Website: lowes
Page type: newsletter-management
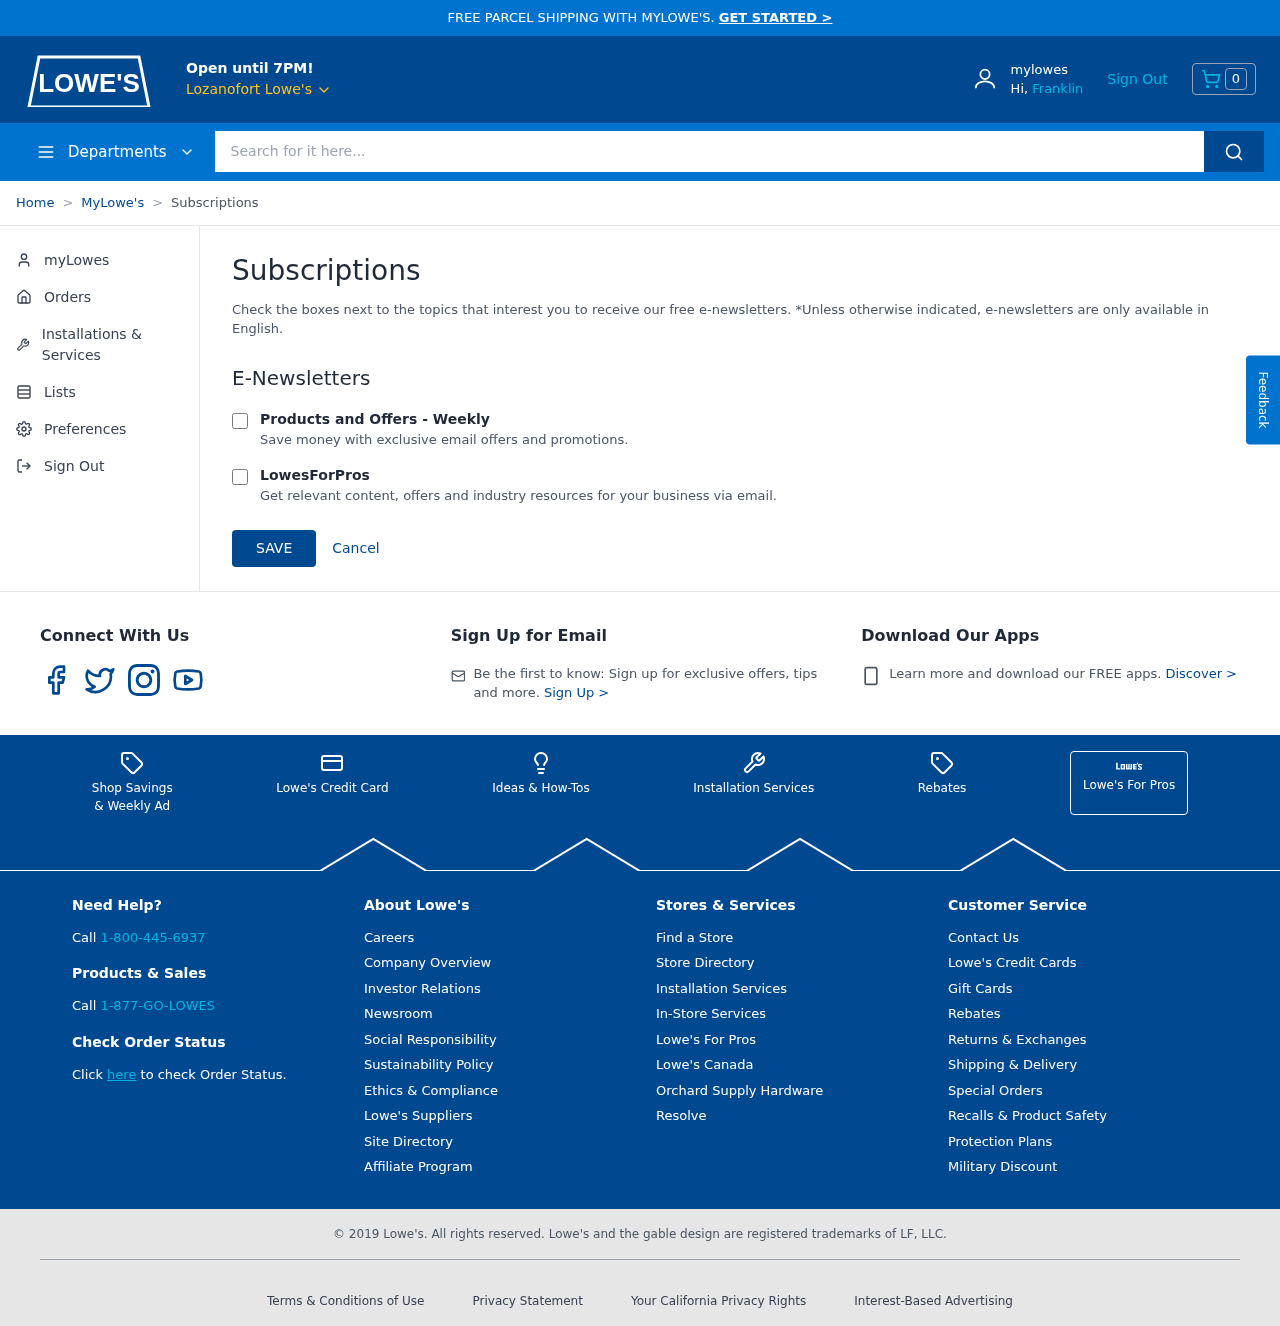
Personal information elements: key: PII_CITY
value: Lozanofort Lowe's
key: PII_FIRSTNAME
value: Franklin
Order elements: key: ORDER_NUM_ITEMS
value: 0
Search elements: key: HEADER_SEARCH
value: Search for it here...